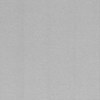
Label: dusty